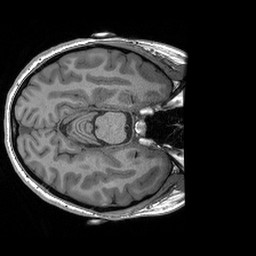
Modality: T1w
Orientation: axial
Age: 20
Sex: female
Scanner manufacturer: siemens
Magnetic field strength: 3 T
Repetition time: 2.4 s
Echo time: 0.00191 s